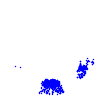
Particle: electron